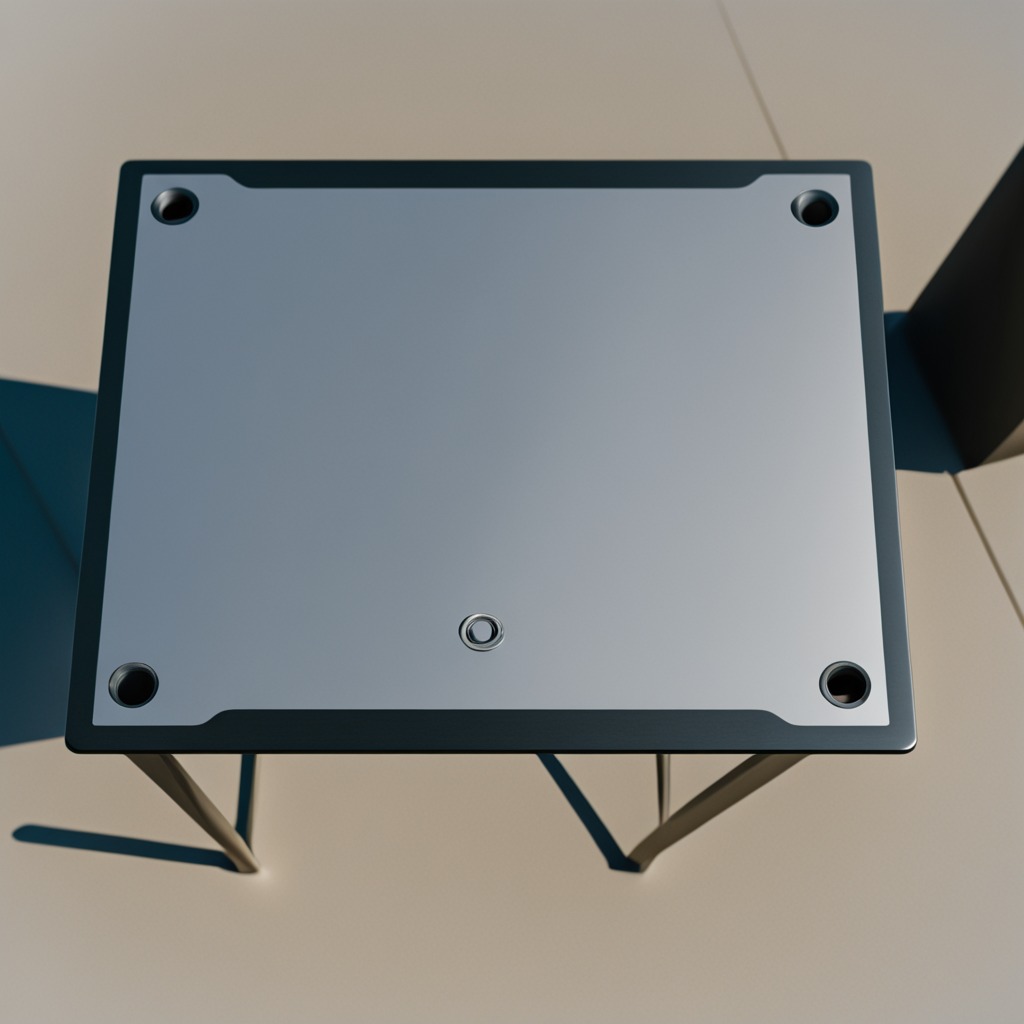
A metal nut is lying on the textured surface of the utility table.